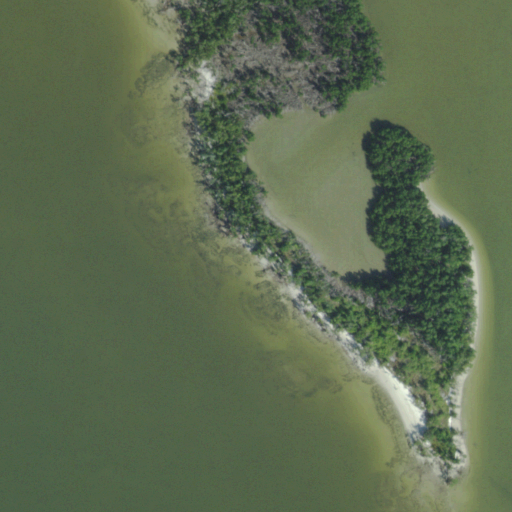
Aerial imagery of island in Florida named Crate Key containing open water, herbaceous wetlands, and woody wetlands